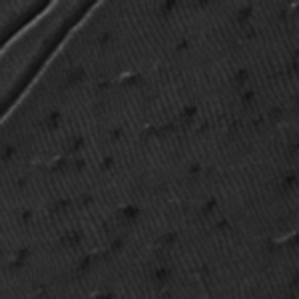
Label: frost